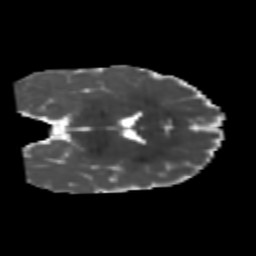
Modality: MD
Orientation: coronal
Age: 7
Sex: male
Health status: healthy